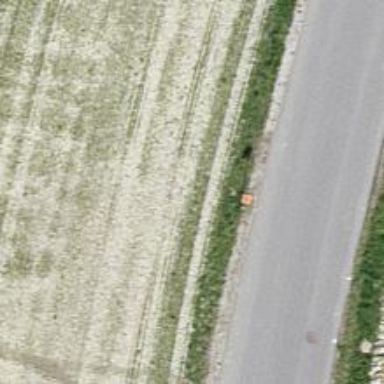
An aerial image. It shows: View of pole with roofed pipeline marker.